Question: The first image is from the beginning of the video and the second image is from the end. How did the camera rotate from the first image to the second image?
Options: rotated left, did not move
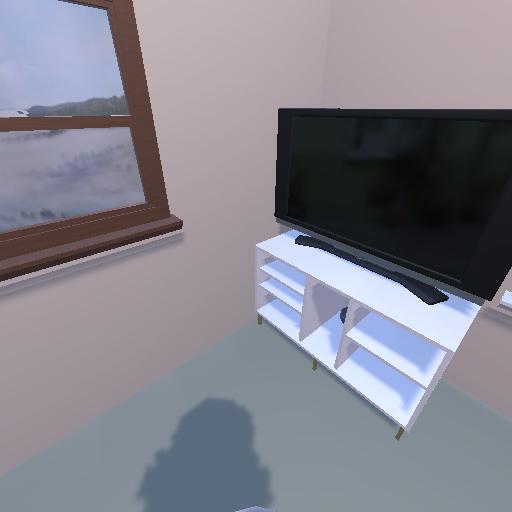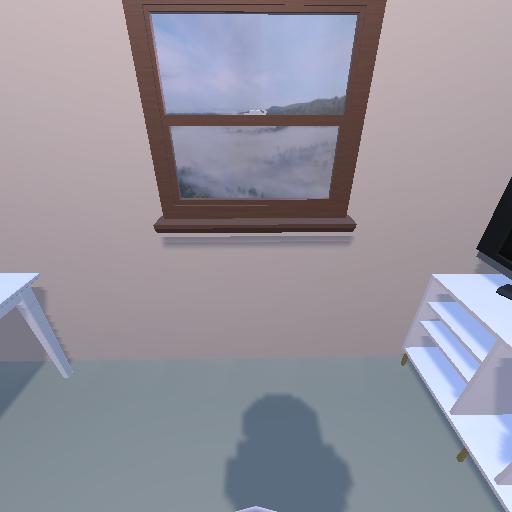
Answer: rotated left